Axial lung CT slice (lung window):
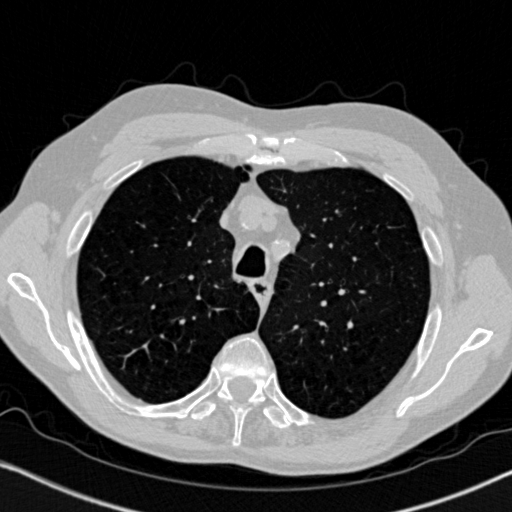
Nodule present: no